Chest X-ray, PA view. Patient: 50 years old, sex M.
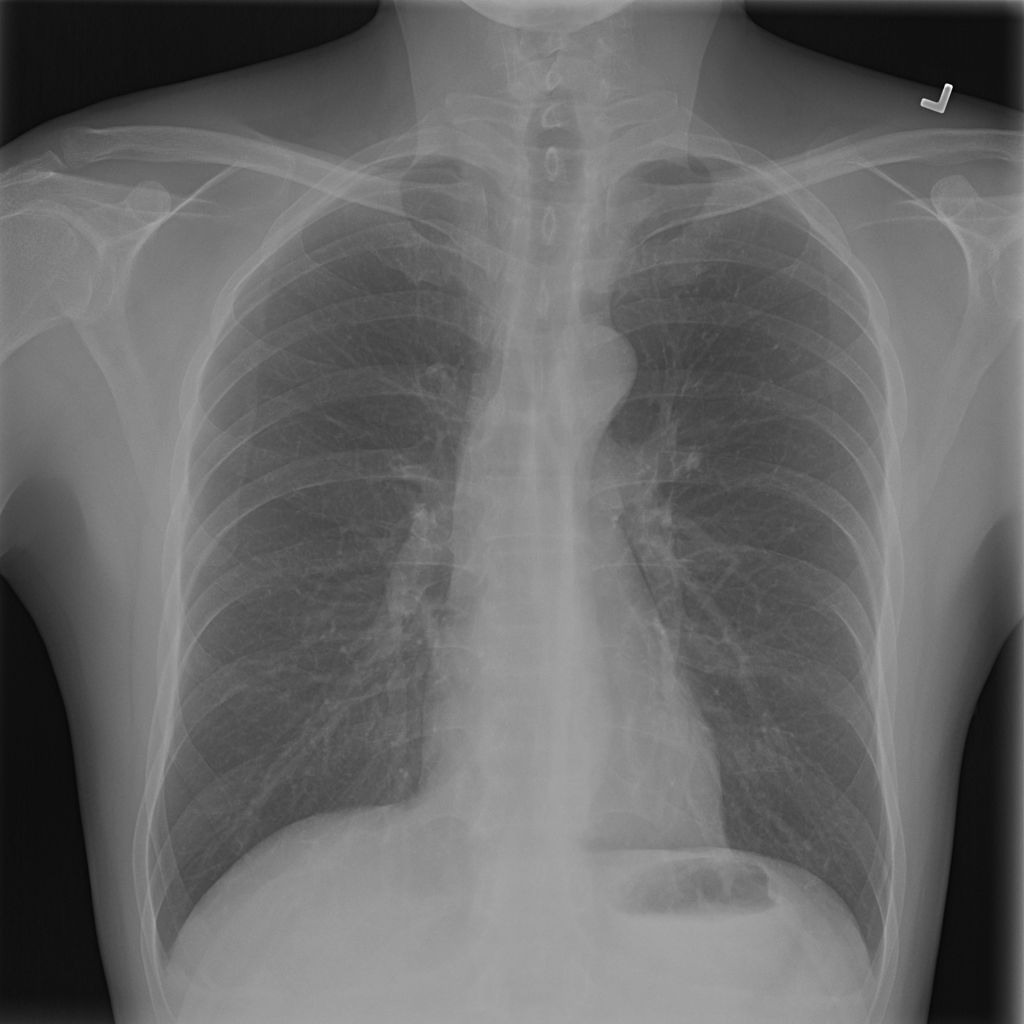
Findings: No Finding